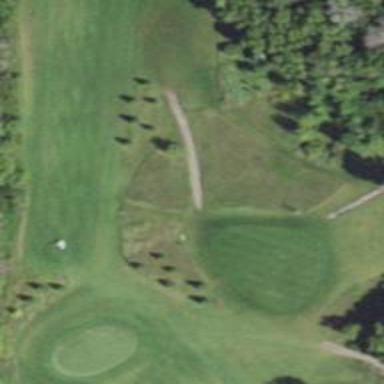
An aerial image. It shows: Path used for both walking and golf.